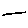
Label: line